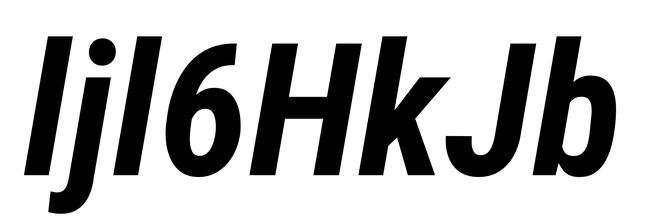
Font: Roboto-Italic_Condensed_Bold_Italic